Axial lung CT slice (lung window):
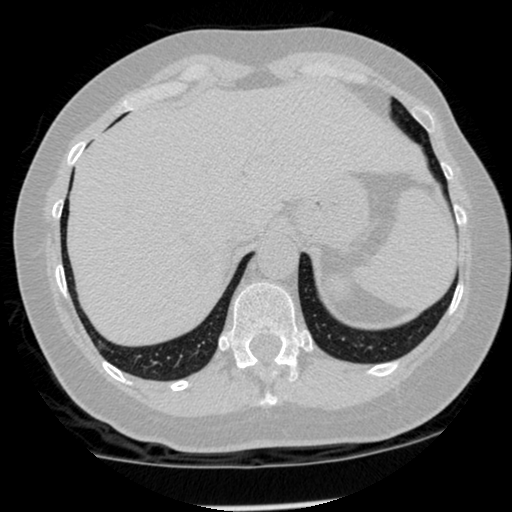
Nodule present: no